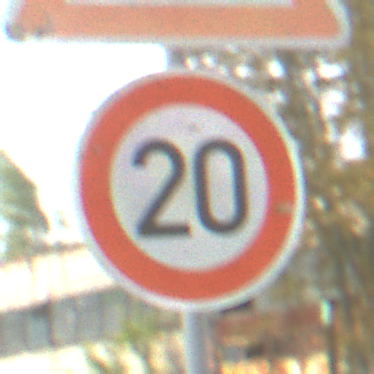
Verkehrszeichen: Geschwindigkeit20
Zusatzzeichen oben: RadverkehrLinks
Umgebung: Outdoor, Suburban
Tageszeit: Midday
Wetter: PartlyCloudy
Licht: Natural
Jahreszeit: Summer
Kontrast: HighContrast